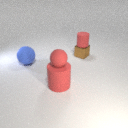
small red rubber cylinder above small brown metal cube